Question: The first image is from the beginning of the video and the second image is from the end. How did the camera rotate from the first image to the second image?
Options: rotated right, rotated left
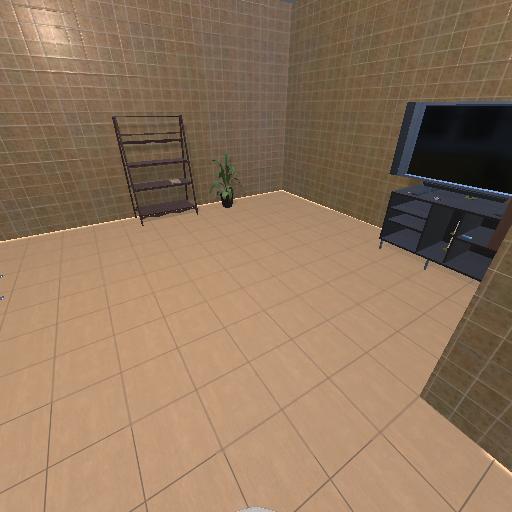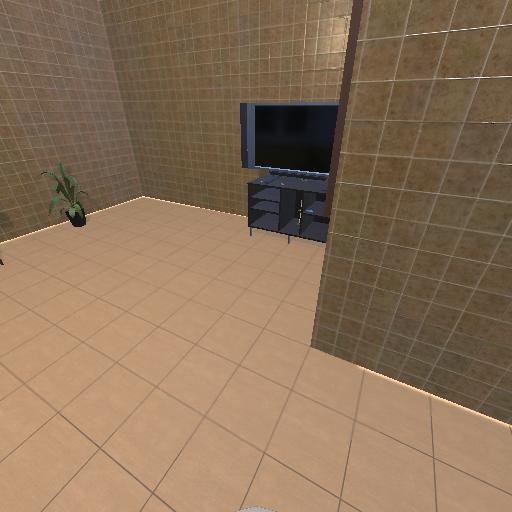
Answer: rotated right